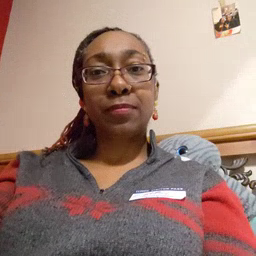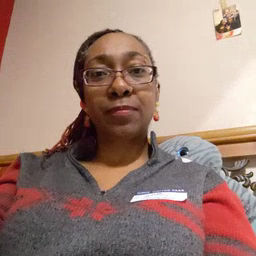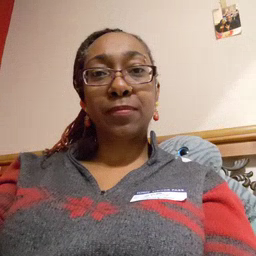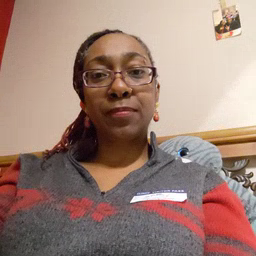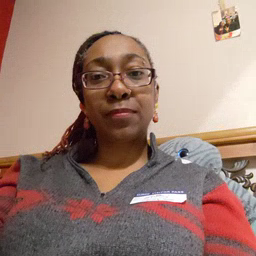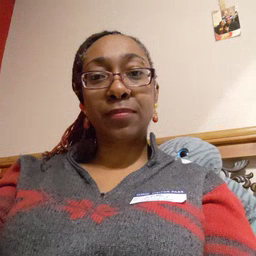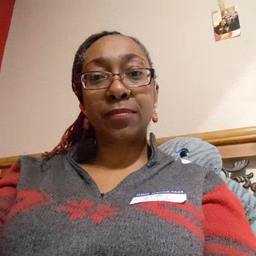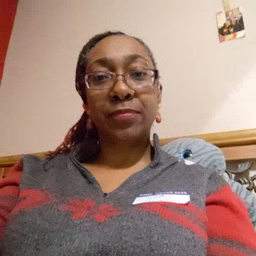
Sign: puzzle